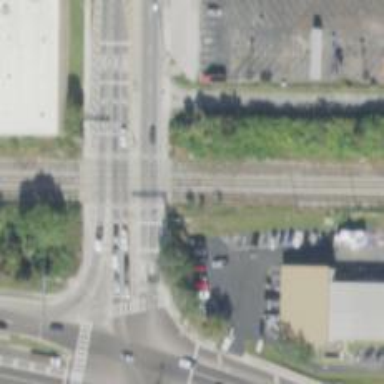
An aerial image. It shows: Railway crossing.